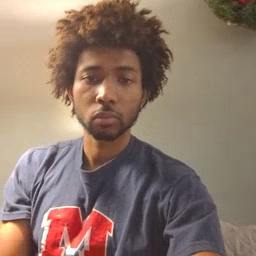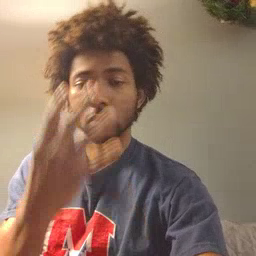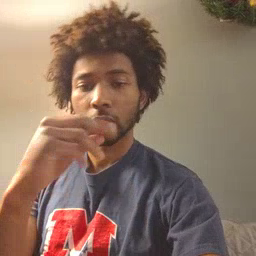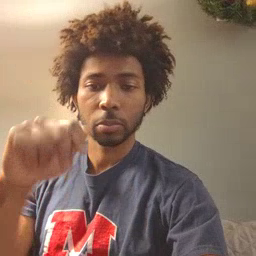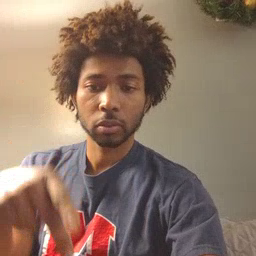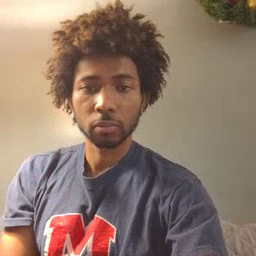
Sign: nap